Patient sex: M
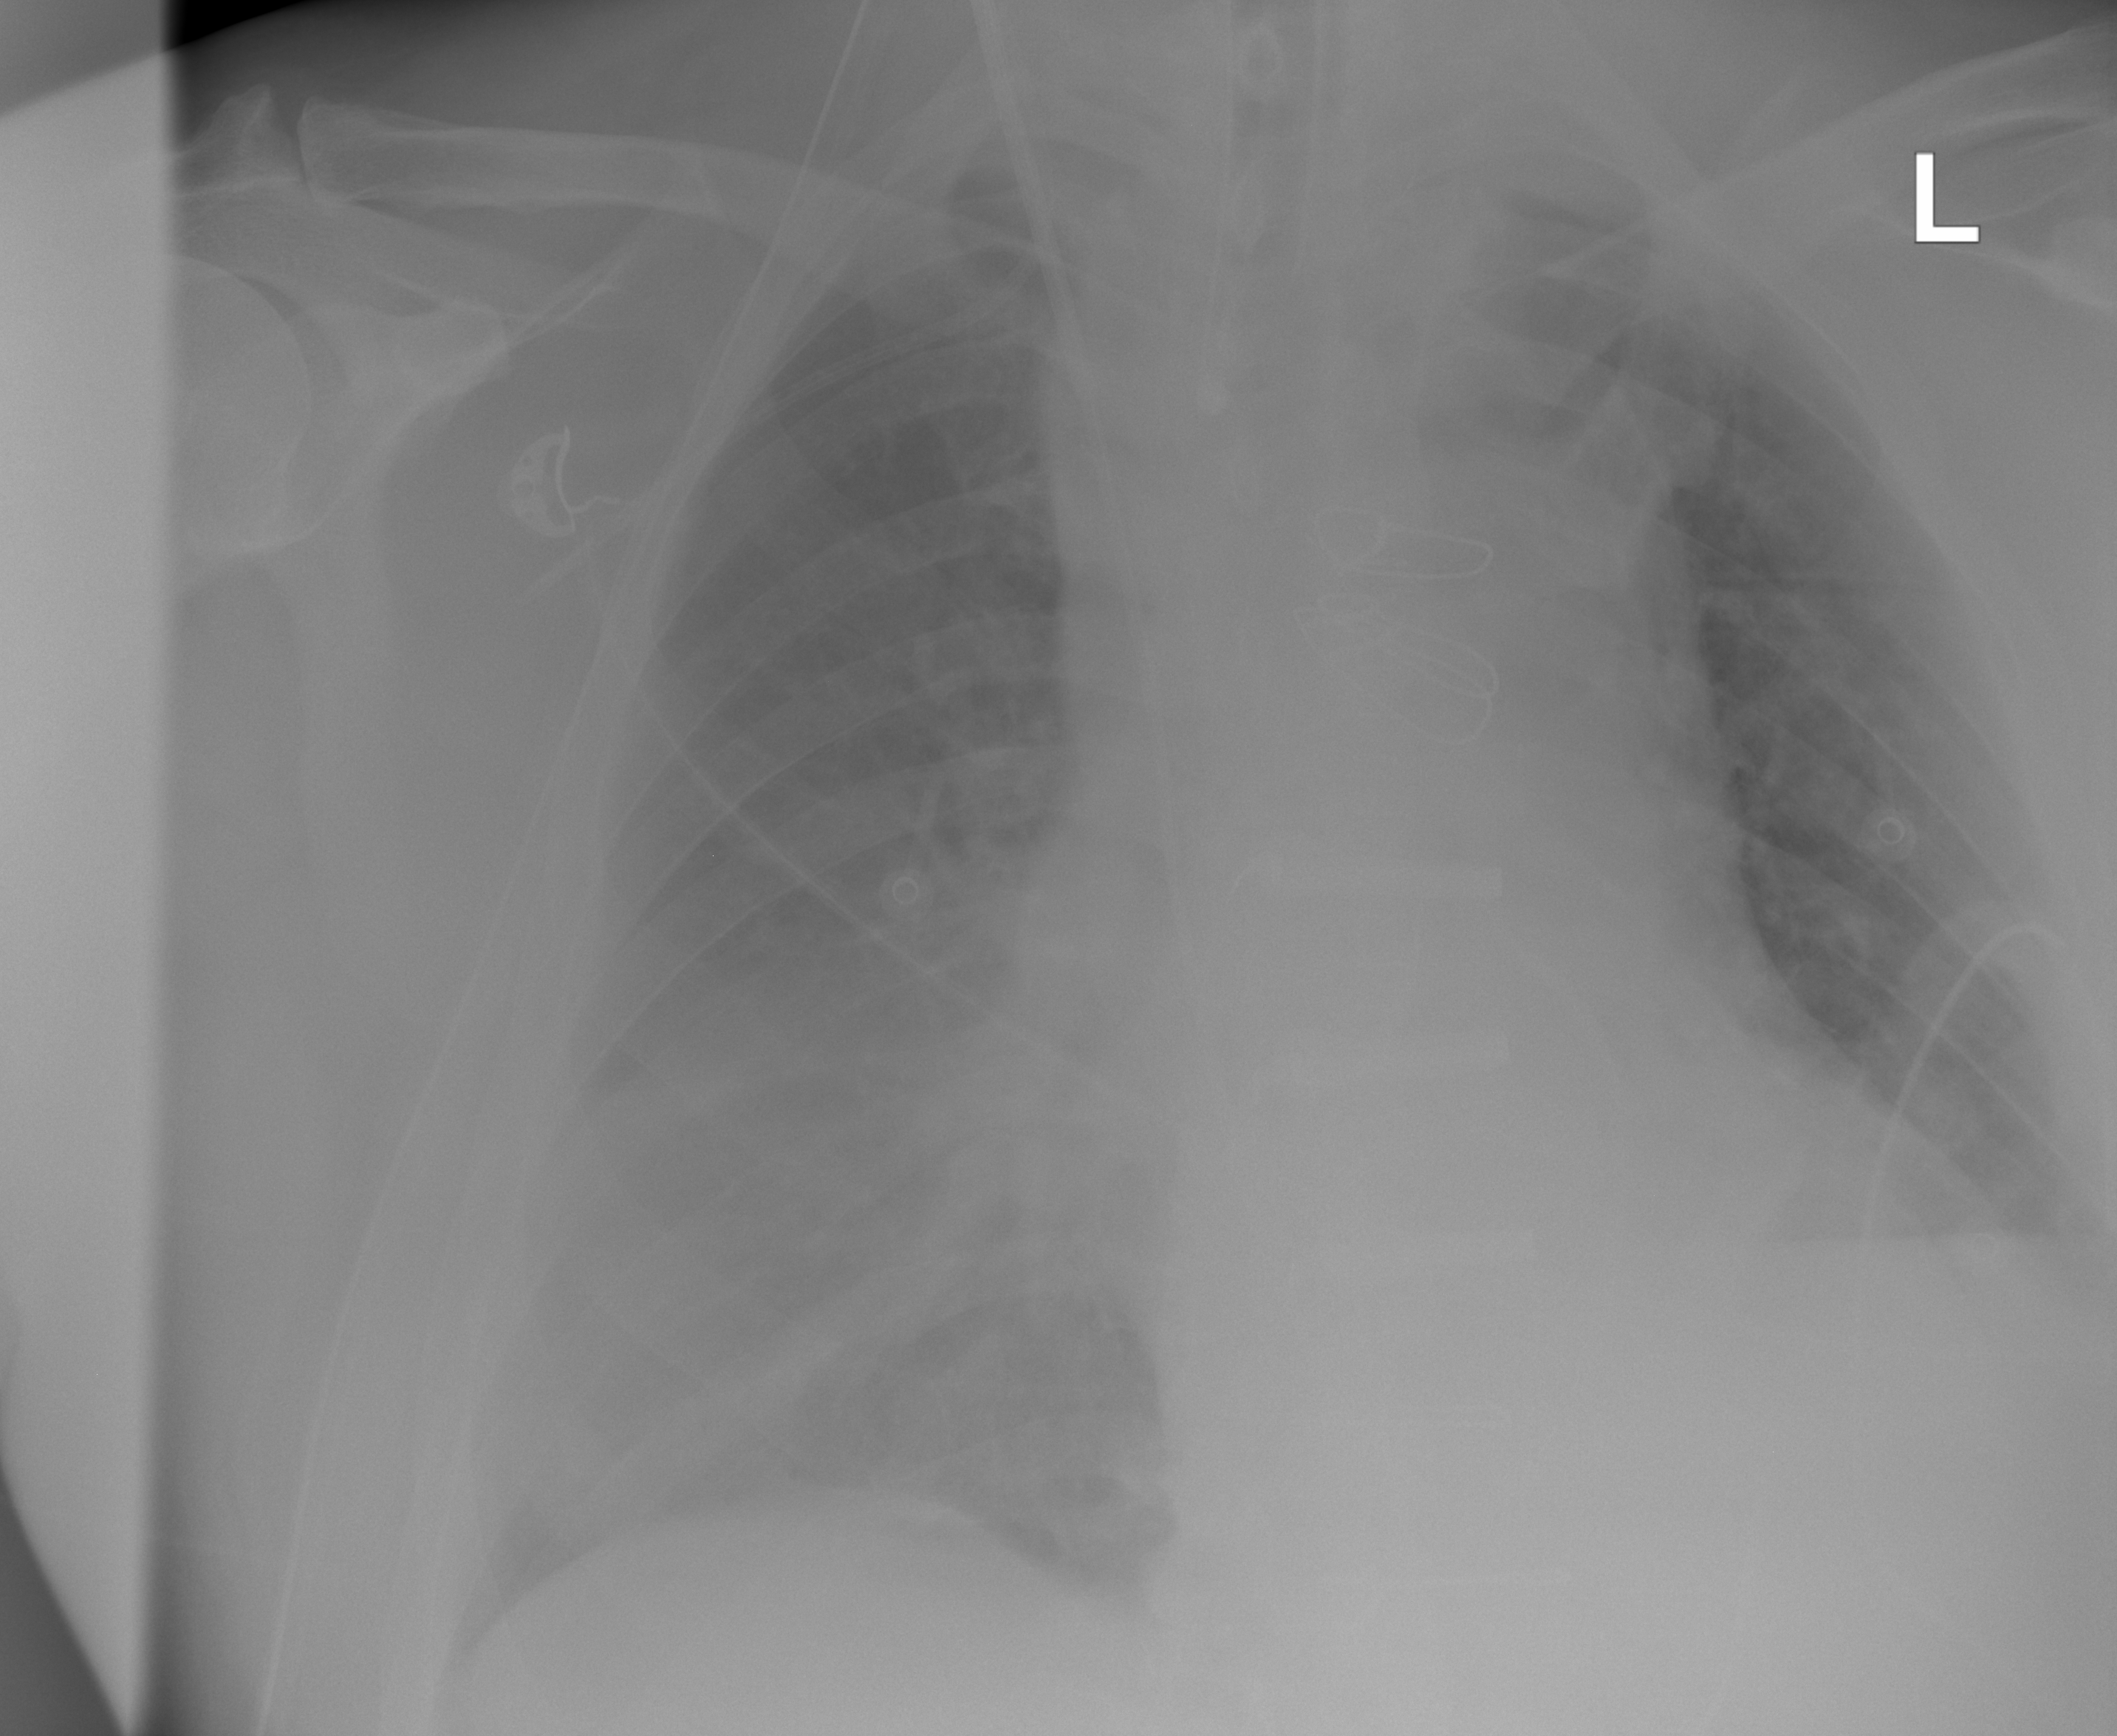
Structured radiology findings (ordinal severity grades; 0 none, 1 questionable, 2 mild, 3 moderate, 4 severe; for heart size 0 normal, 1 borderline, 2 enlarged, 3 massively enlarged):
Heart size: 0
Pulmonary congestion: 2
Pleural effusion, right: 0
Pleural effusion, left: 3
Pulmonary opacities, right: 0
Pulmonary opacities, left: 0
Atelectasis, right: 2
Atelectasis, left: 0